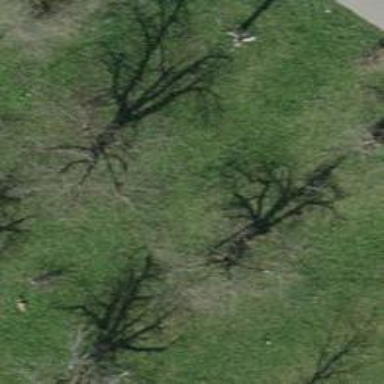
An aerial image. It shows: Agricultural area with broadleaved deciduous trees.